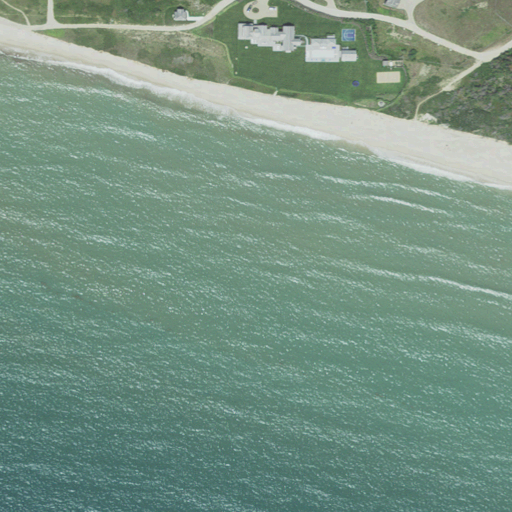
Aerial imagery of beach in Massachusetts named Cisco Beach containing open water, barren land, grassland, low intensity development, and mixed forest